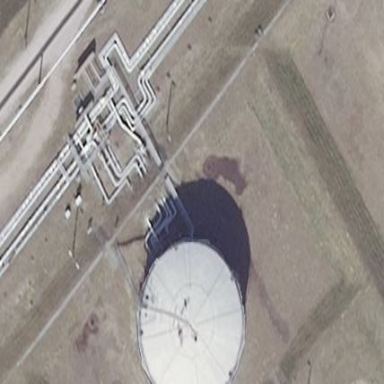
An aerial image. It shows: Storage tank that is man-made.